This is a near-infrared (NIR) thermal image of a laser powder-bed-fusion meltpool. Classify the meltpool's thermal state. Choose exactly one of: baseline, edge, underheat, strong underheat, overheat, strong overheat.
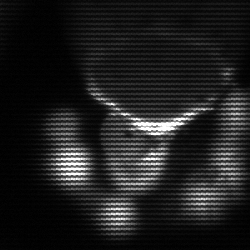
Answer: edge